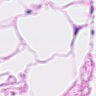
Metastatic tissue present: no